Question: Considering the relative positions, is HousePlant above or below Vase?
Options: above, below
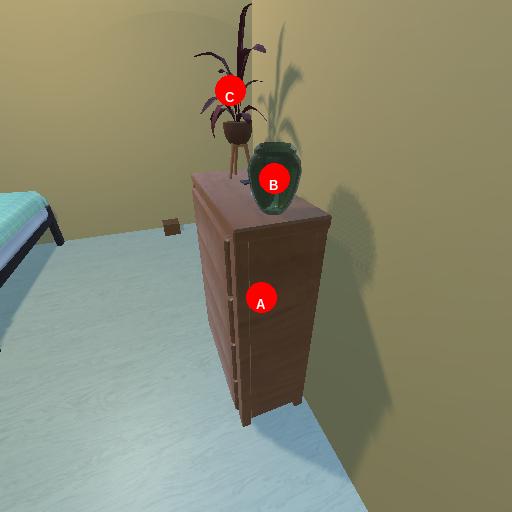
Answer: above